Question: Using Openedge version 11.2 & Progress Developer Studio.
I'm using several TEMP-TABLE definitions (each in a separate include file) to form a DataSet. Everything looks OK if I use only one pair RELATION-FIELDS for a single data relation. As soon as i add another RELATION-FIELDS pair to the definition and drop the include file on the form (or import the schema via "Import Schema from File" button) the DataSet shows a duplicate child table with no columns. For simplicity sake and testing, I've set up three test files :
tt1.i - First TEMP-TABLE:
'''
/* Temp Table 1 */
DEFINE TEMP-TABLE tt1
FIELD tt_test AS CHARACTER
FIELD tt_rel_field_1 AS INTEGER
FIELD tt_rel_field_2 AS INTEGER
INDEX tt_idx tt_rel_field_1 tt_rel_field_2.
'''
tt2.i - Second TEMP-TABLE:
'''
/* Temp Table 2 */
DEFINE TEMP-TABLE tt2
FIELD tt_test2 AS CHARACTER
FIELD tt_rel_field_1 AS INTEGER
FIELD tt_rel_field_2 AS INTEGER
INDEX tt_idx tt_rel_field_1 tt_rel_field_2.
'''
dsTest.i - Dataset definition:
'''
/* Dataset Definition */
{tt1.i}
{tt2.i}
DEFINE DATASET dsTest FOR tt1 , tt2
DATA-RELATION drTest FOR tt1 , tt2
RELATION-FIELDS (
tt_rel_field_1,tt_rel_field_1,
tt_rel_field_2,tt_rel_field_2
).
'''
Printscreen of what happens when i drop dsTest.i on the form :

If I remove the second pair, everything works fine - GUI wise. Am I missing something obvious here ? All the examples I've found so far all use a single RELATION-PAIR. Now I wonder why. According to Progress Knowledgebase article <URL> there is no voodoo involved.
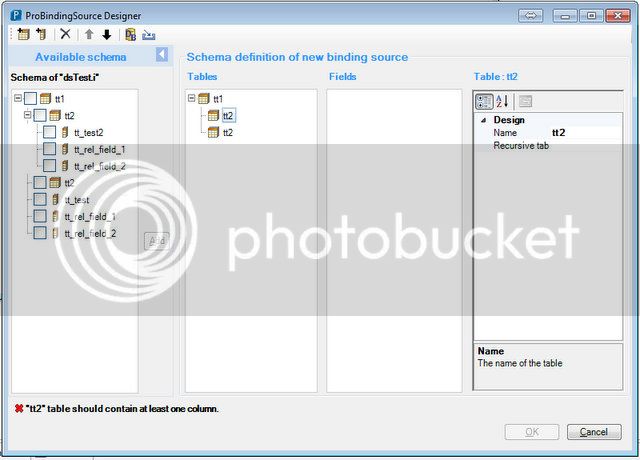
Answer: Your syntax looks correct according to the manuals. But the interesting thing is that I do not see any place in our whole environment where we ever use more than 1 relation-field. It may be that it wants to create a relationship for each field you defined.
What does the data look like that you place in your tables? The data must form unique match.
I would ask Tom Bascom for some input on this. <URL>
=============
Page 1-19 of the OpenEdge Development: ProDataSets manual does the following:
'''
DEFINE DATASET dsOrder FOR ttOrder, ttOline, ttItem
DATA-RELATION OrderLine FOR ttOrder, ttOline
RELATION-FIELDS (OrderNum, OrderNum)
DATA-RELATION LineItem FOR ttOline, ttItem
RELATION-FIELDS (ItemNum, ItemNum).
'''
Sorry not sure how to do formatting here, but maybe test it with creating another table as a link between the two?